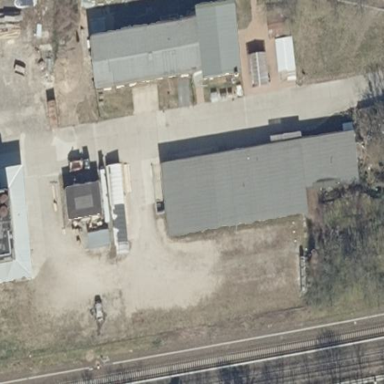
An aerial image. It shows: Industrial building with skillion roof shape.